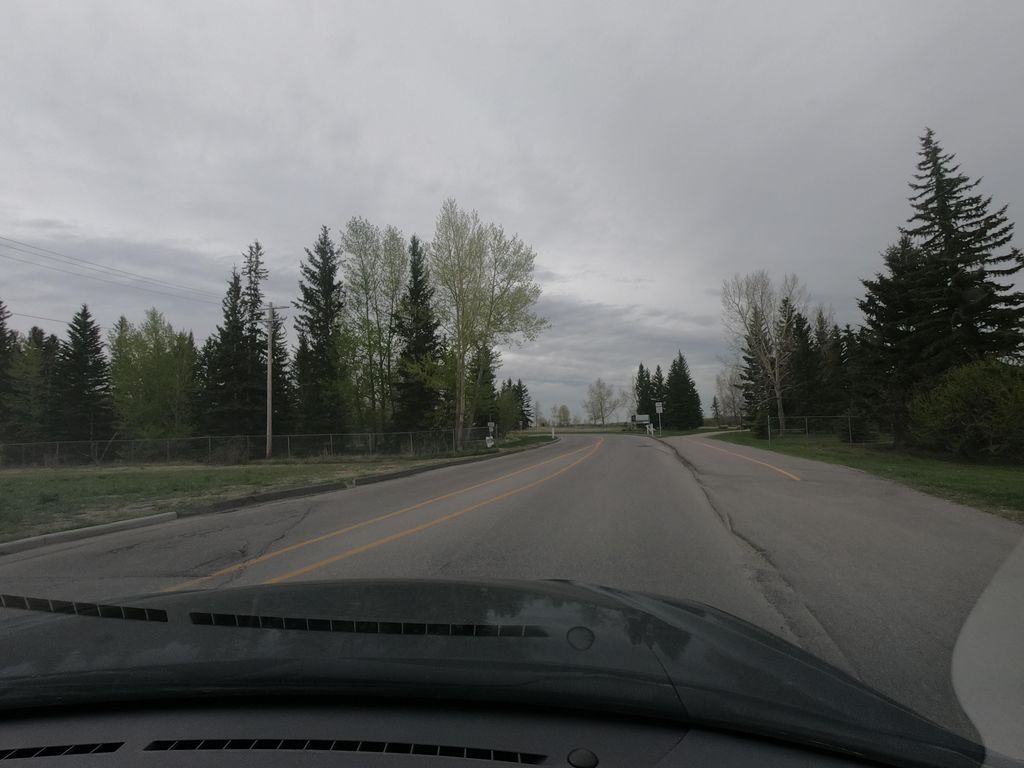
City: calgary